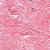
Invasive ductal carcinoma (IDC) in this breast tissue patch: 0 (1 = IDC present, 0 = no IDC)